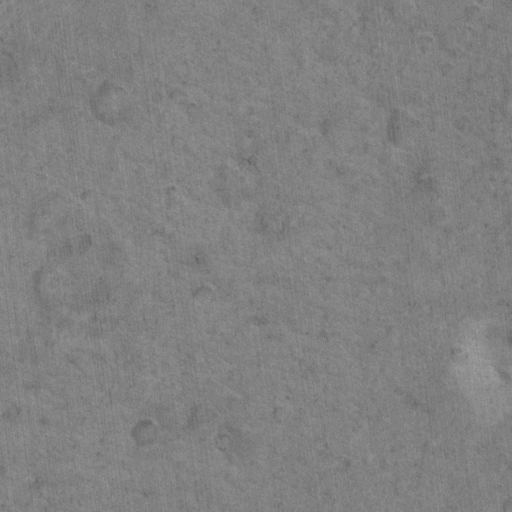
Objects detected: cone